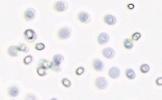
Label: Phaeocystis